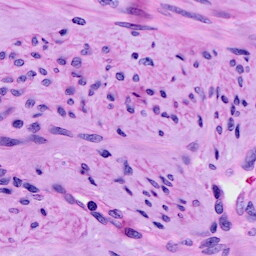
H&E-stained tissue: Cervix